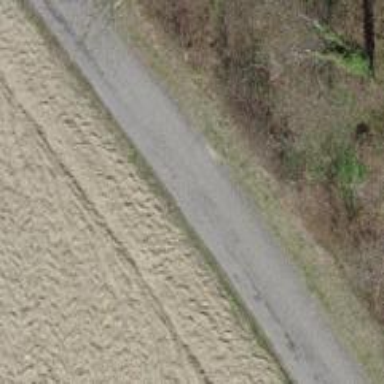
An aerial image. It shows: Track with compacted grade1 surface.